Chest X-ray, PA view. Patient: 48 years old, sex F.
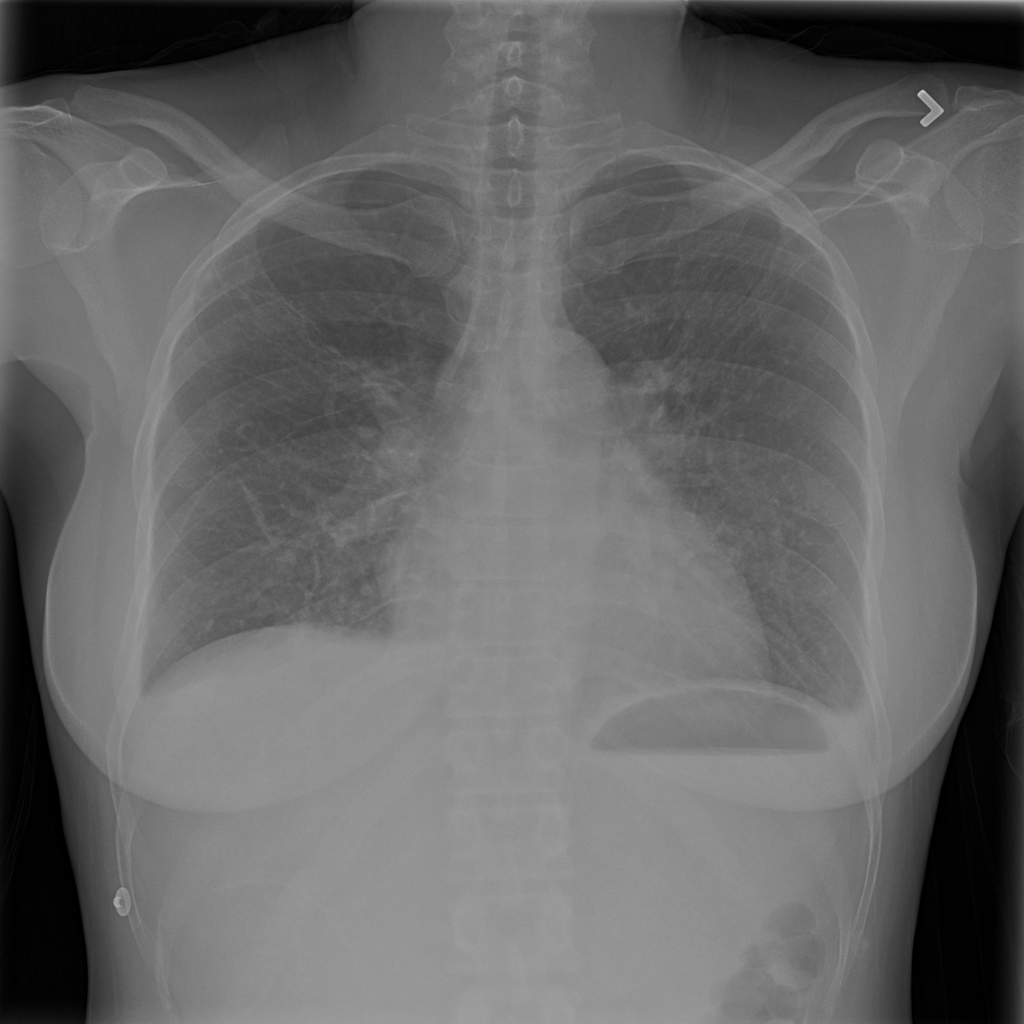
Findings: Effusion